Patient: sex M, age 60
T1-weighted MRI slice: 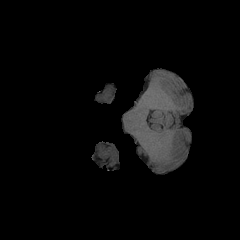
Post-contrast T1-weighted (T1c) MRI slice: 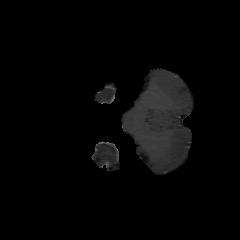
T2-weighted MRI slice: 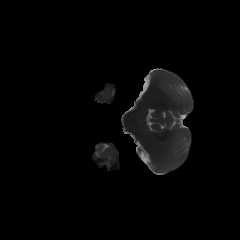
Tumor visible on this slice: no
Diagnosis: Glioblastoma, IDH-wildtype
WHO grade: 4